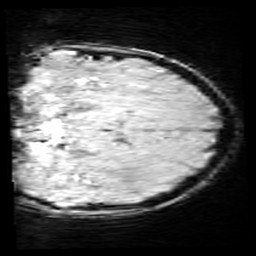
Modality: SWI
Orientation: coronal
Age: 9
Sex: female
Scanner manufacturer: siemens
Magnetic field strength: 3 T
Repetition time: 0.027 s
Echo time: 0.02 s